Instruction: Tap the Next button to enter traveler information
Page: cart
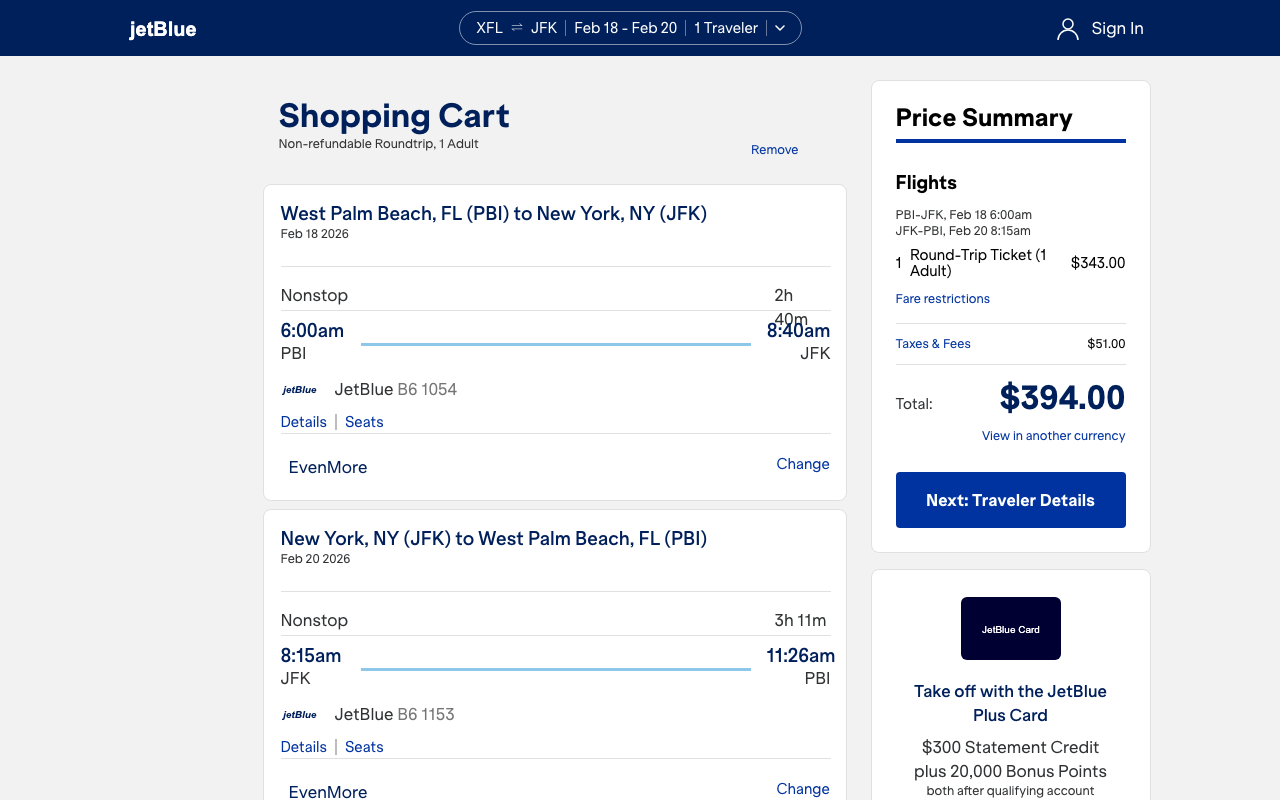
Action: click